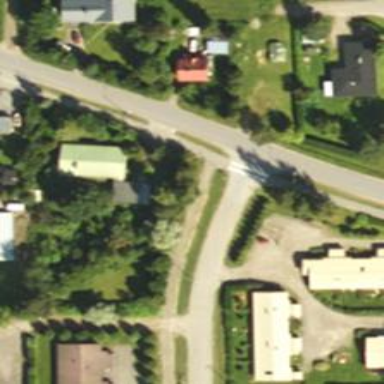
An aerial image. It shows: Road with "give way" sign.